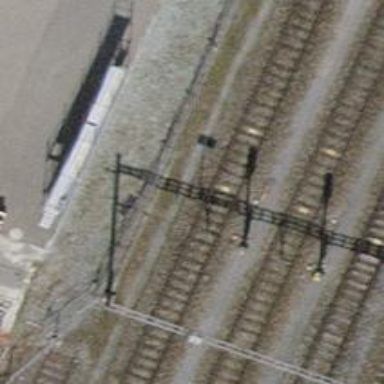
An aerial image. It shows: Railway signal.